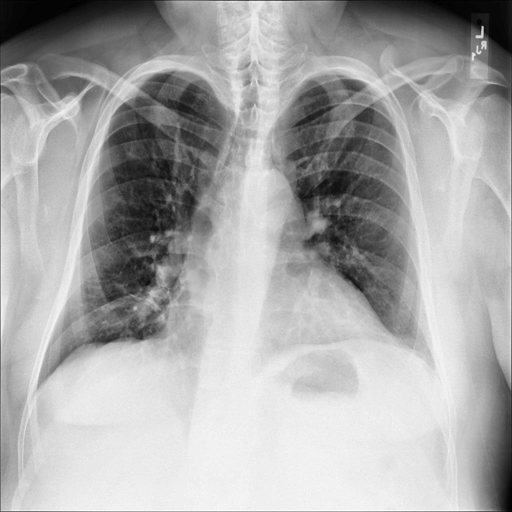
Finding: NORMAL